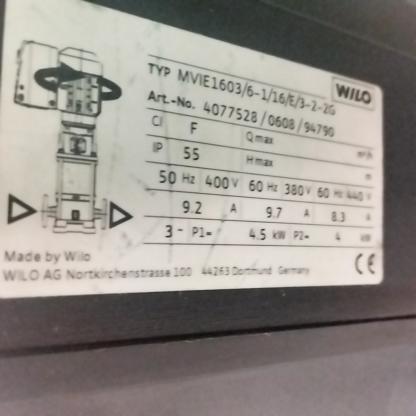
Klasa: tabliczka-znamionowa